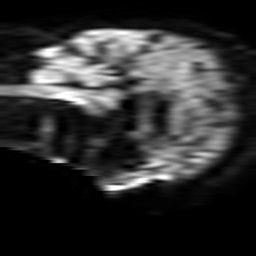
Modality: TRACE
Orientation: sagittal
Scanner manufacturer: philips
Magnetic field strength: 3 T
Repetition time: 3.08 s
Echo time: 0.076 s